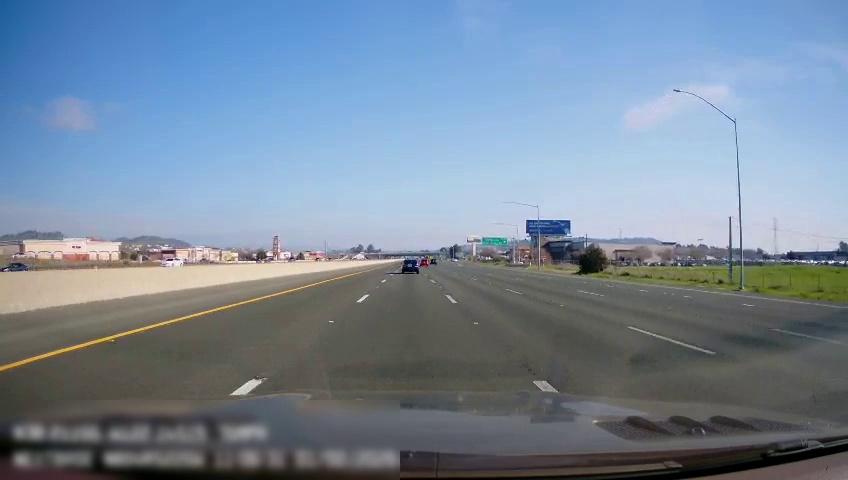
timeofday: Day
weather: Sunny
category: Drivable Space
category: Vehicles | Car
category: Vehicles | Car
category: Vehicles | Car
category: Lanes | Current Lane
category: Lanes | Alternate Lane
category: Lanes | Current Lane
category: Lanes | Alternate Lane
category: Lanes | Alternate Lane
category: Lanes | Alternate Lane
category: Lanes | Alternate Lane
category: Traffic | Signs